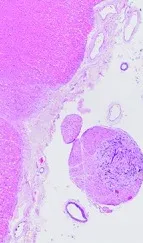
Section at the level of the thoracic spinal cord showing a small, excentric nodular lesion within the posterior root (A).
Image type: pathology (h&e)